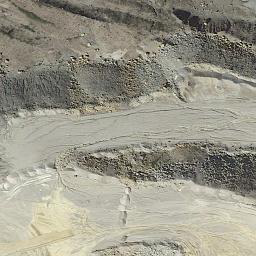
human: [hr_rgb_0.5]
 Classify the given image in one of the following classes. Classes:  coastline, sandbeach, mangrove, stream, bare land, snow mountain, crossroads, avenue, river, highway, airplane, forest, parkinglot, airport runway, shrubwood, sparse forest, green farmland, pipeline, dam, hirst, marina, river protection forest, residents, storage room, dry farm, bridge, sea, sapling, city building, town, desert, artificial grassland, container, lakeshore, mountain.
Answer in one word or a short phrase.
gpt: bare land